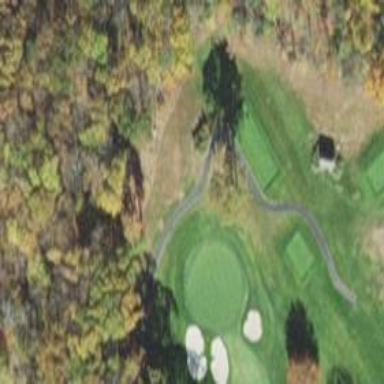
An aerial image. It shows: Path used for both walking and golf.